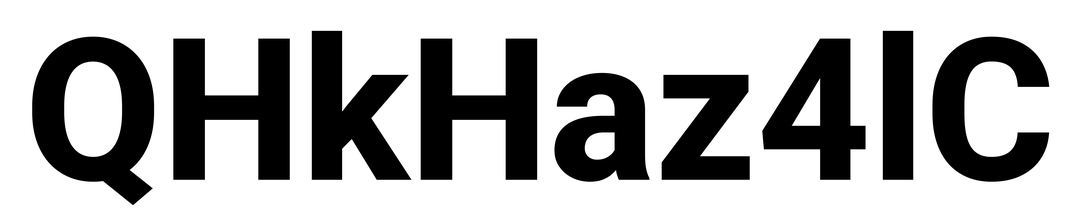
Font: Roboto_ExtraBold